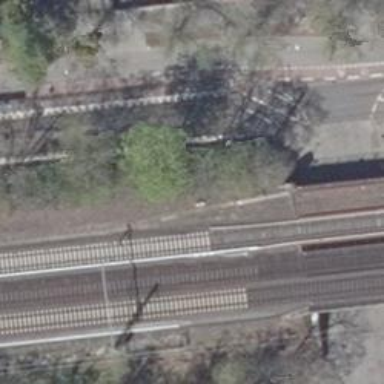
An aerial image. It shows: Bridge used by the electrified light rail system.